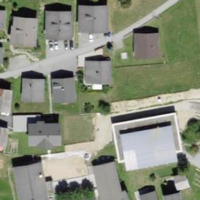
EUNIS habitat code: 54
Species observed at this site:
Papilio machaon
Pernis apivorus
Anthus trivialis
Saxicola rubetra
Macroglossum stellatarum
Milvus migrans
Phoenicurus ochruros
Buteo buteo
Falco tinnunculus